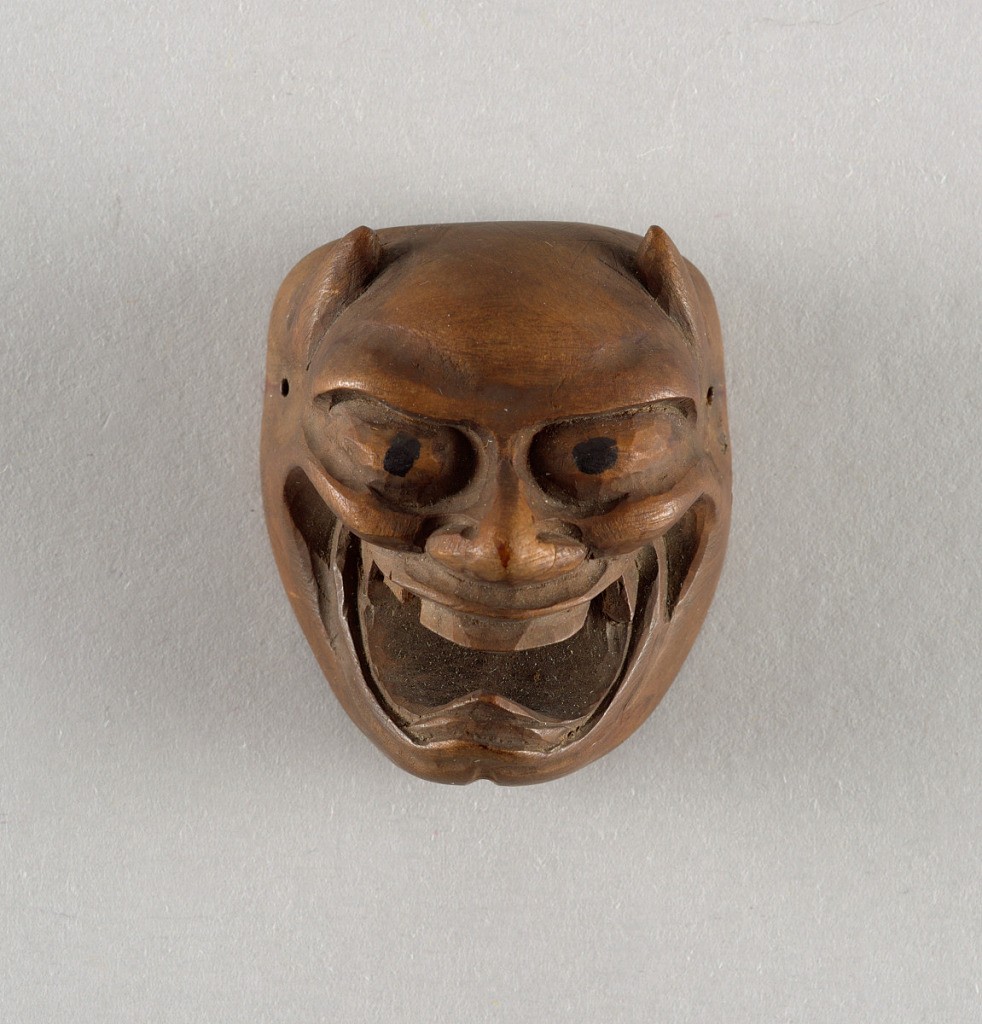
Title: Grinning demon
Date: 18th century
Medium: wood, carved
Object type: Miniature mask
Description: Mask of grinning demon, horned; the mouth is open and pierced through. The pupils are black.